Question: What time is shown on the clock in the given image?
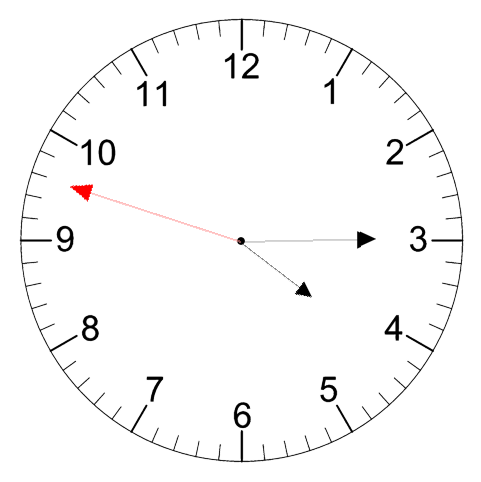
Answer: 04:14:48